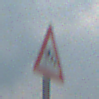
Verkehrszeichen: SeitenwindVonLinks
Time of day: MorningAfternoon
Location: Outdoor (Nature)
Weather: PartlyCloudy
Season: NotSpecified
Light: Natural